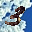
Label: 3